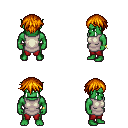
a pixel art fantasy rpg character, male body template, orc, green skin, white tunic, red pants, dark blonde short bangs hairstyle, bracelets, four views (front, back, left, right), 2x2 character sprite sheet, small pixel art, hard edges, no anti-aliasing